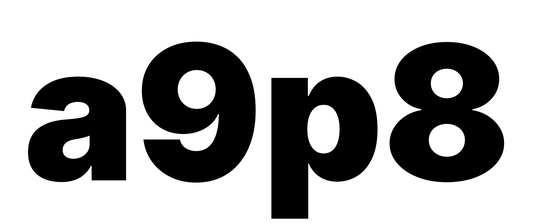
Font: Inter_Black